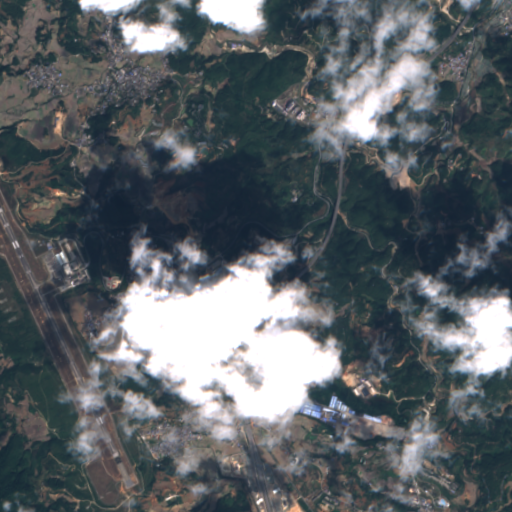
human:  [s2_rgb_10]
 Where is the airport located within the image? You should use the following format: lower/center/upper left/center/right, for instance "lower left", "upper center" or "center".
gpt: The airport is located in the lower left of the image.
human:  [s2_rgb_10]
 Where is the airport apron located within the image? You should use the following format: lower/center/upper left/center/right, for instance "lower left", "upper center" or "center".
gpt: The airport apron is located in the center left of the image.
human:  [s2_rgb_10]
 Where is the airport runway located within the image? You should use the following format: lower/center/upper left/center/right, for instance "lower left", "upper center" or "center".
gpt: The airport runway is located in the lower left of the image.
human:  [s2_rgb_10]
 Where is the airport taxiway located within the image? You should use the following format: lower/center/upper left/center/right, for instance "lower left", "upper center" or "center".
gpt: The airport taxiway is located in the center left of the image.
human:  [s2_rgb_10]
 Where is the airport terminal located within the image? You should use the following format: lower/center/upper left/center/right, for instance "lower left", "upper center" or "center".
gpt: The airport terminal is located in the center left of the image.
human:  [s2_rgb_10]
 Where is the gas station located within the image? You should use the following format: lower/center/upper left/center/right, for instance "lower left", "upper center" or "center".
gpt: The gas station is located in the upper center of the image.
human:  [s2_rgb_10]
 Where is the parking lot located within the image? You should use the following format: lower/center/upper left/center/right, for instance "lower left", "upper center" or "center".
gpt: The parking lot is located in the center left of the image.
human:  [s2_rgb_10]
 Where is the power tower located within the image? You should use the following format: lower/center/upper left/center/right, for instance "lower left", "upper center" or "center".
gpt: The power tower is located in the upper right of the image.
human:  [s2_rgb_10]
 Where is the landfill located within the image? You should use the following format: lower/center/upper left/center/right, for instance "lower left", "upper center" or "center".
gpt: There is no landfill in the image.